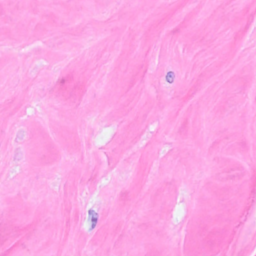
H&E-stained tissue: Breast